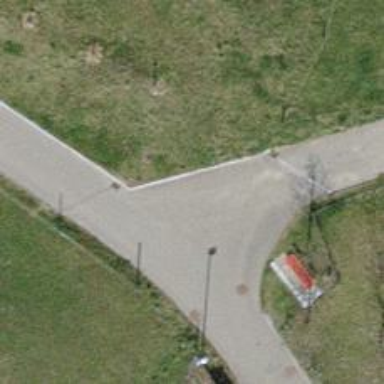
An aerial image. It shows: Red bench.